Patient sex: M
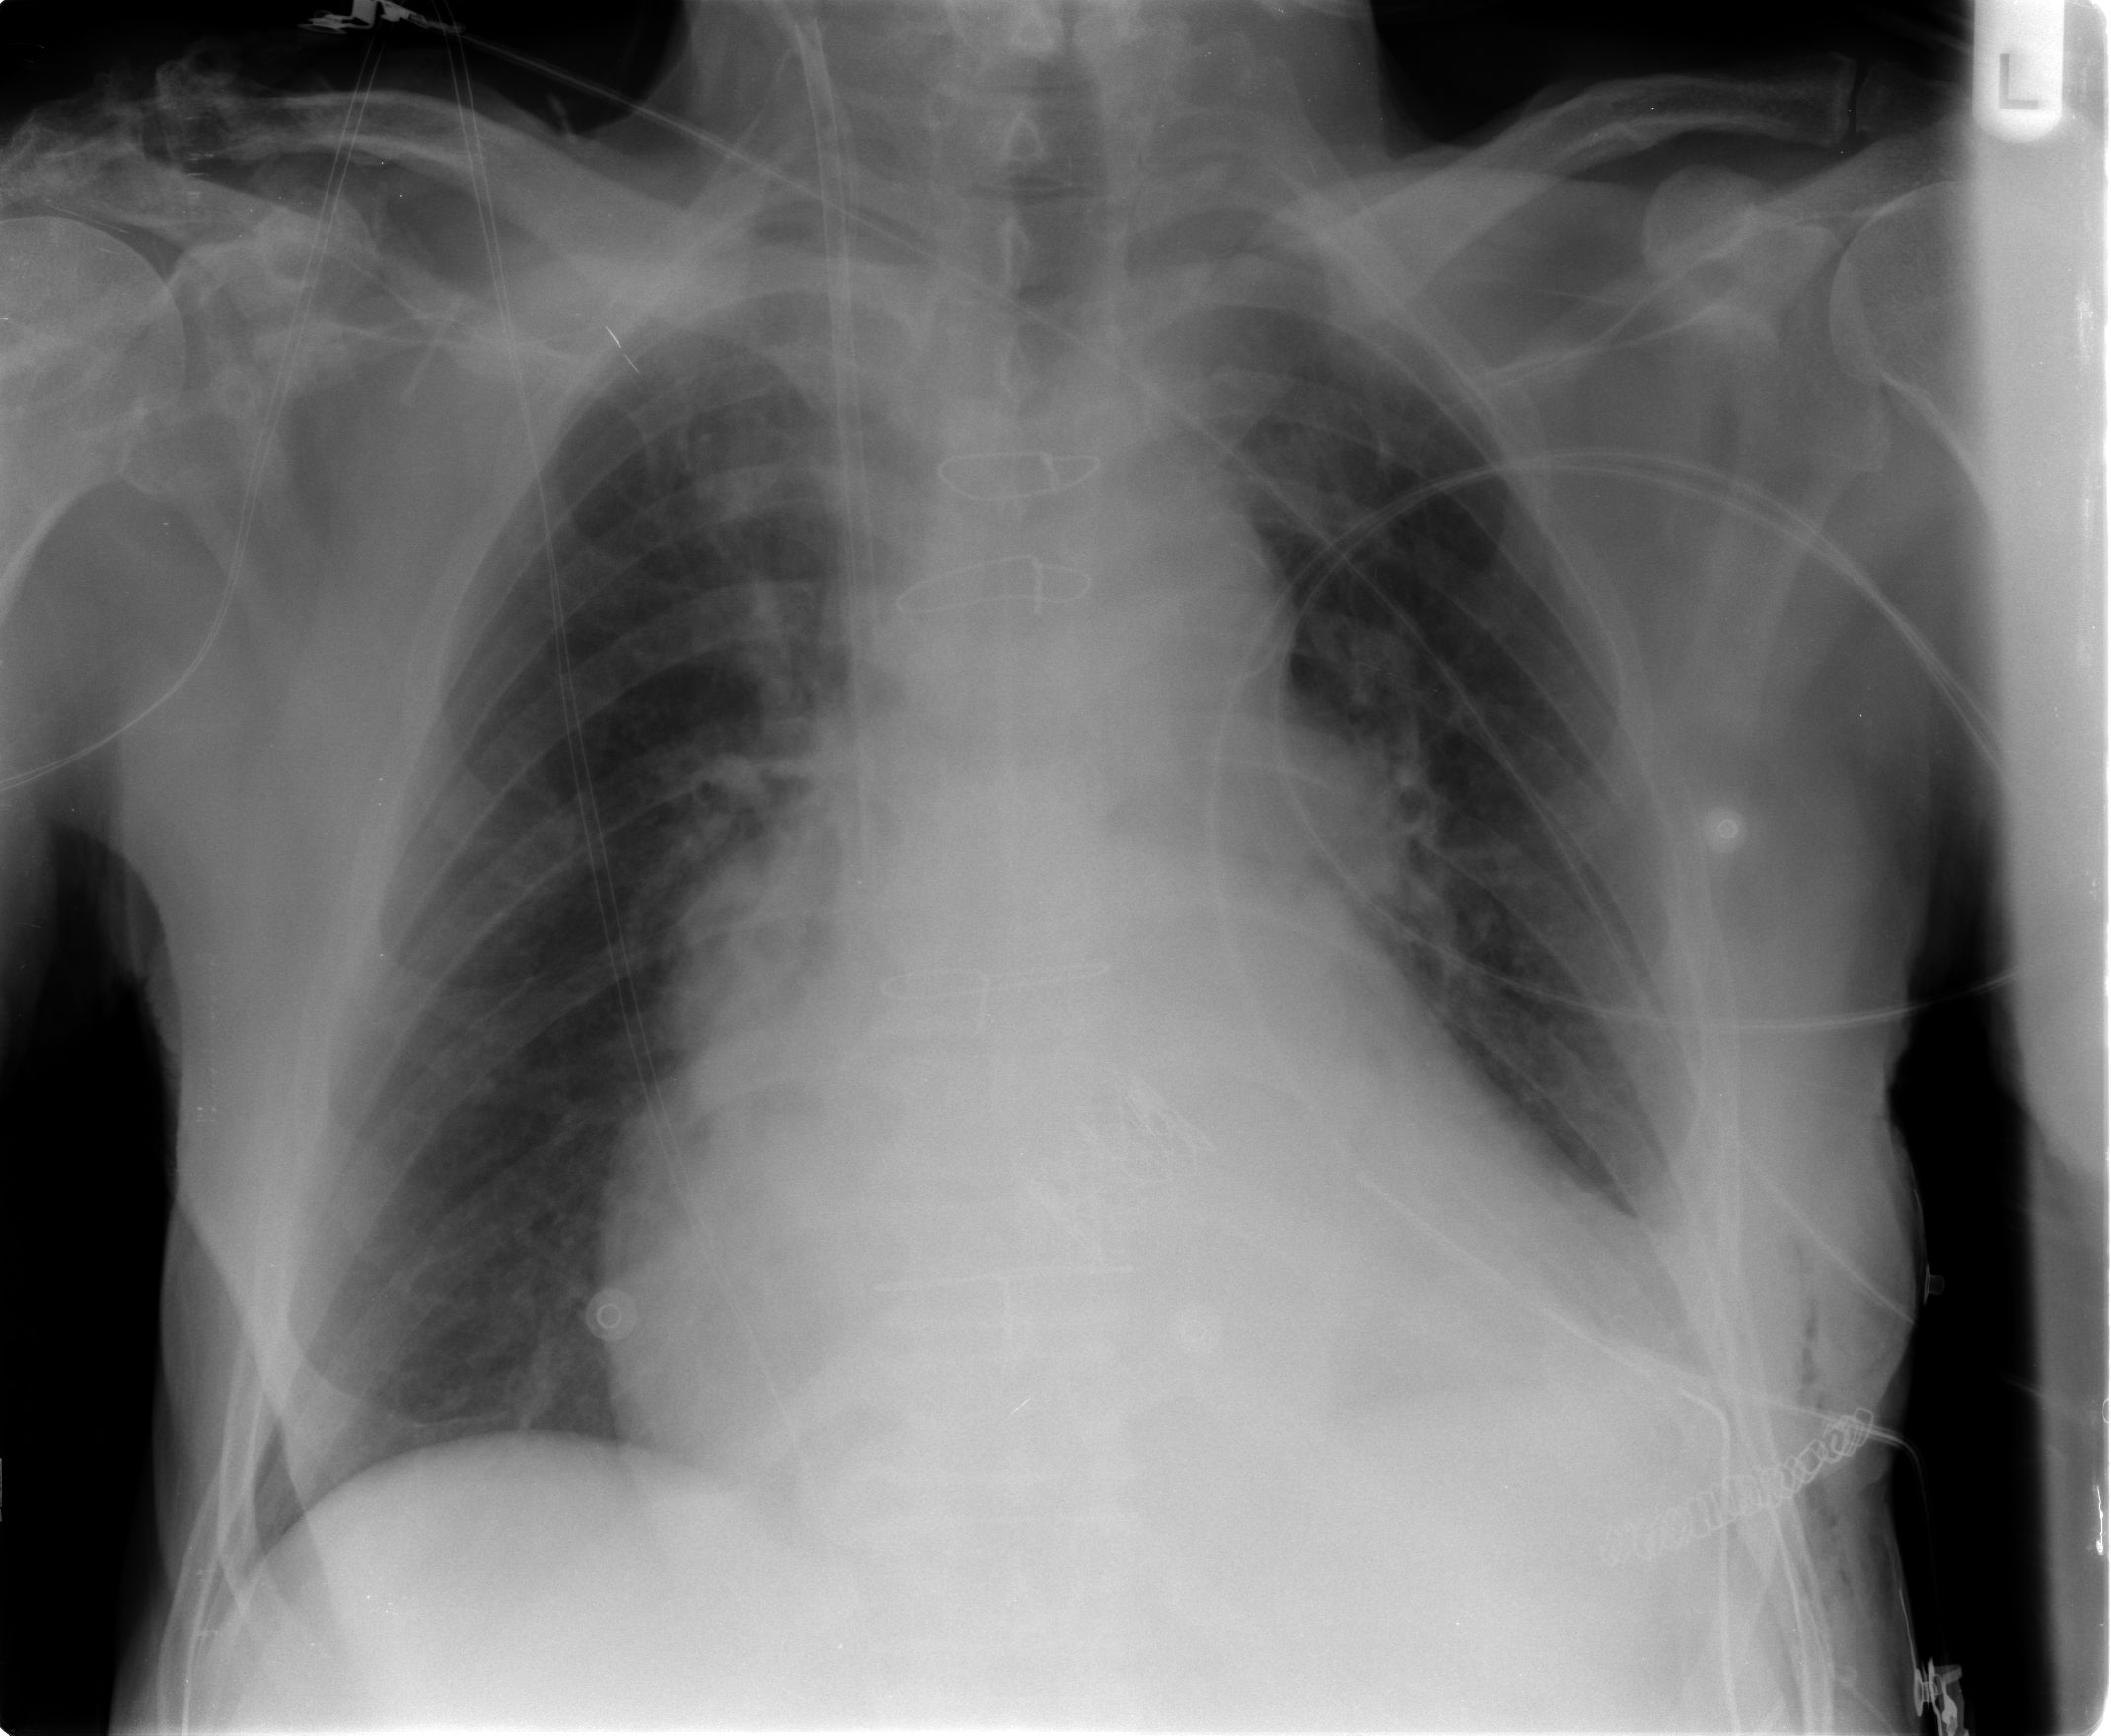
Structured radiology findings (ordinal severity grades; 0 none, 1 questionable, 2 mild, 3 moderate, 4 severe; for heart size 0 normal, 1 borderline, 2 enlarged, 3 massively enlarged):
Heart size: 2
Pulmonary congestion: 2
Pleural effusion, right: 0
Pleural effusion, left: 2
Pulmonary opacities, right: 0
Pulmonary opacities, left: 0
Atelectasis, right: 2
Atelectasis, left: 2